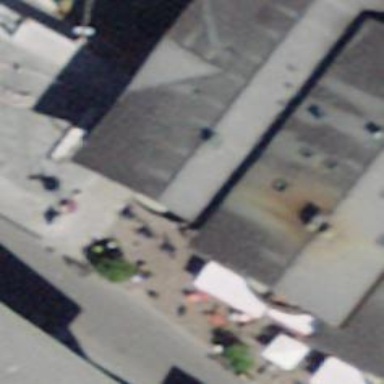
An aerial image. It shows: Café.